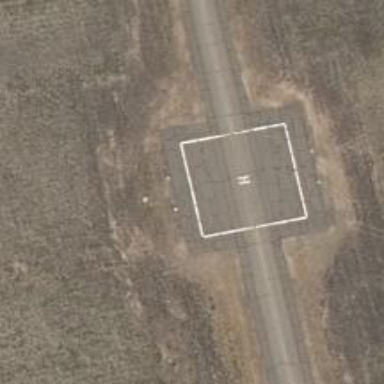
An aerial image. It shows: Image of helipad at airport.